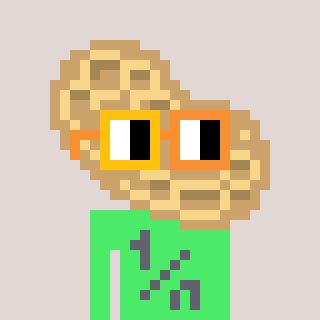
a pixel art character with square yellow and orange glasses, a peanut-shaped head and a teal-colored body on a warm background